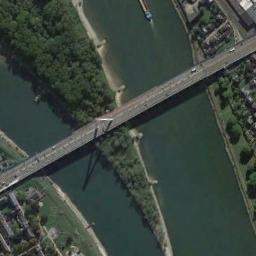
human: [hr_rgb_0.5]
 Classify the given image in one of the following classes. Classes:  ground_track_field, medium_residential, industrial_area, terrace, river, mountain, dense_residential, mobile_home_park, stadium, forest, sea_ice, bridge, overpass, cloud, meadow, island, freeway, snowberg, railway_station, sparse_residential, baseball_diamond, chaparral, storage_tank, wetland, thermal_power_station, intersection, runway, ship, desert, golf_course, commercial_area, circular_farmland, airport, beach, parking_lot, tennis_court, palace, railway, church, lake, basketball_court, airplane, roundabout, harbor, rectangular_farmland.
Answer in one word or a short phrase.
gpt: bridge